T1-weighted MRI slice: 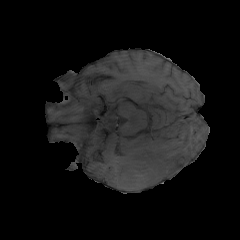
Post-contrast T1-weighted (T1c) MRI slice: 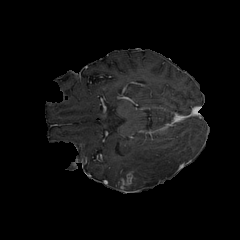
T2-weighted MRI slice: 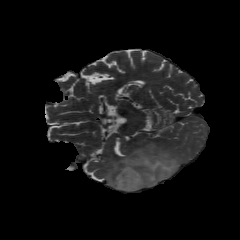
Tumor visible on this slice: yes